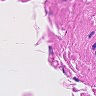
Metastatic tissue present: no